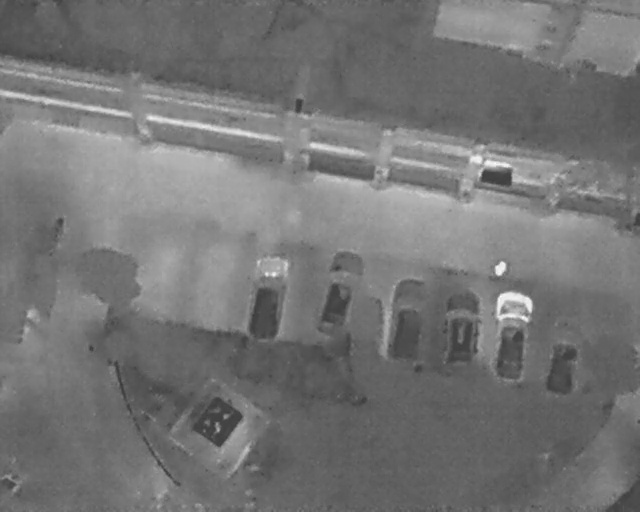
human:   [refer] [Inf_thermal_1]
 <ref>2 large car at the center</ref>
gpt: <box>[[56, 58, 70, 67, 7], [35, 54, 48, 61, 8]]</box>

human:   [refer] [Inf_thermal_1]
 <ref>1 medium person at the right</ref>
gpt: <box>[[76, 51, 79, 53, 18]]</box>

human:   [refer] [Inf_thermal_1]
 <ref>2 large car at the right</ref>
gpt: <box>[[72, 61, 87, 69, 7], [65, 60, 78, 67, 3]]</box>